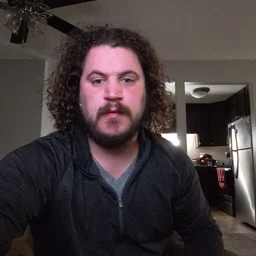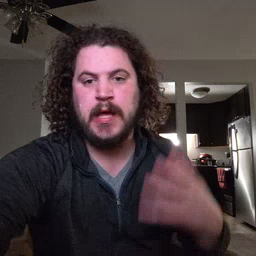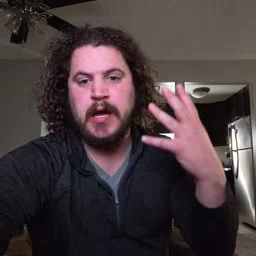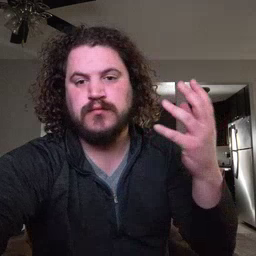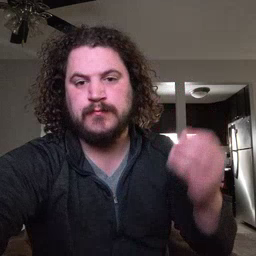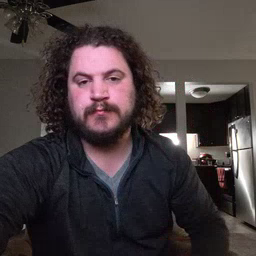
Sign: outside